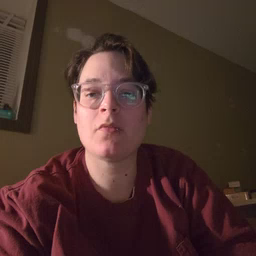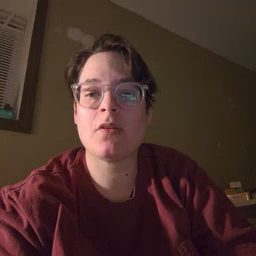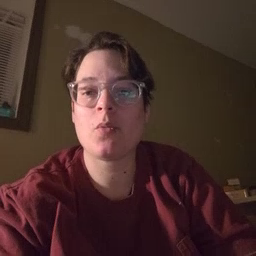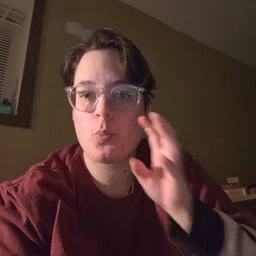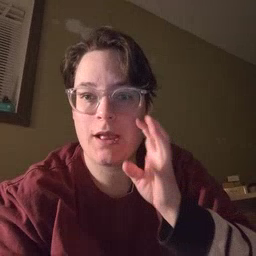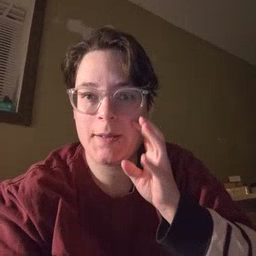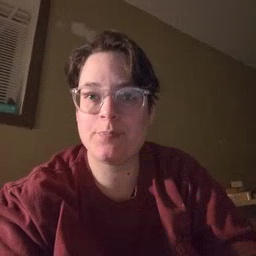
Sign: cry